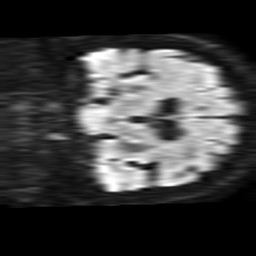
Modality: TRACE
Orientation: coronal
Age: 76
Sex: female
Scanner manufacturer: philips
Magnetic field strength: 1.5 T
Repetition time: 3.398 s
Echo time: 0.06922 s